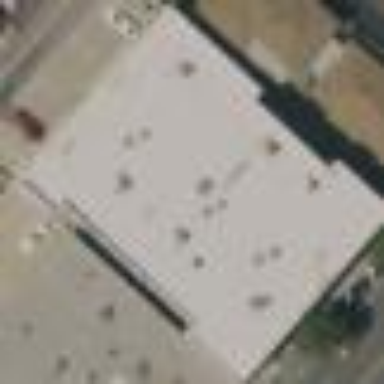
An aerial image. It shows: Commercial building.